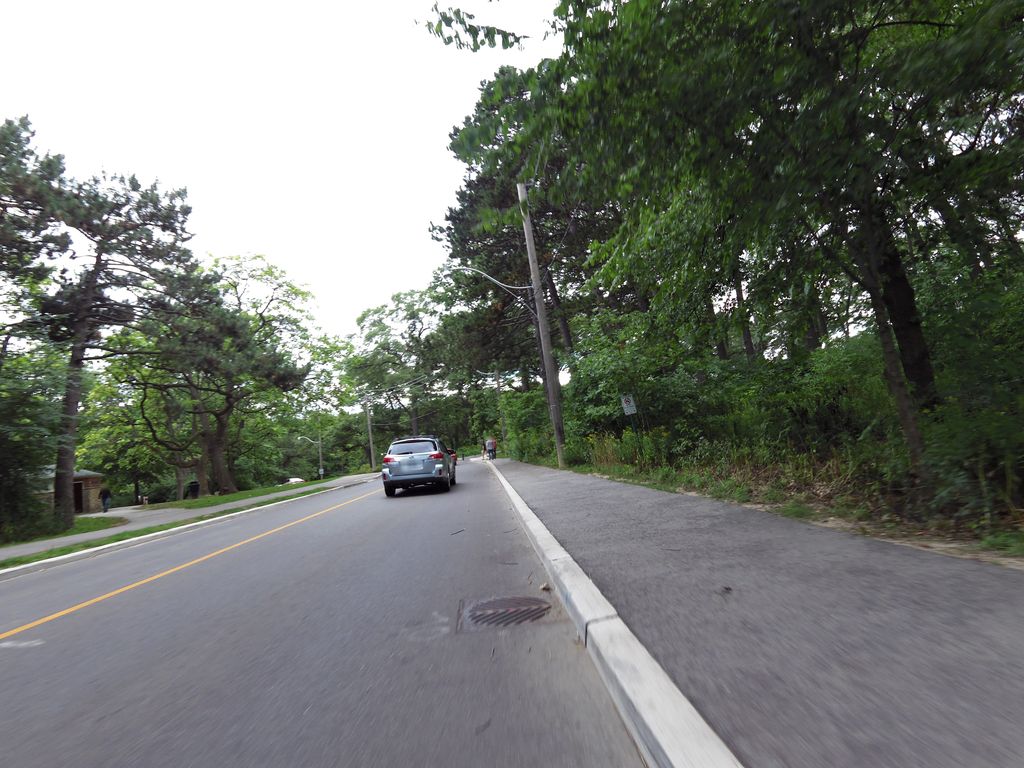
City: toronto